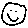
Label: smiley face